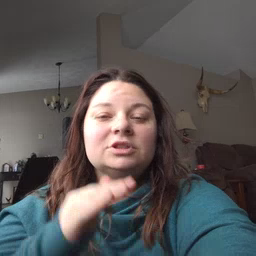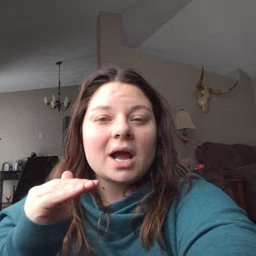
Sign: child